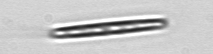
Label: pennate